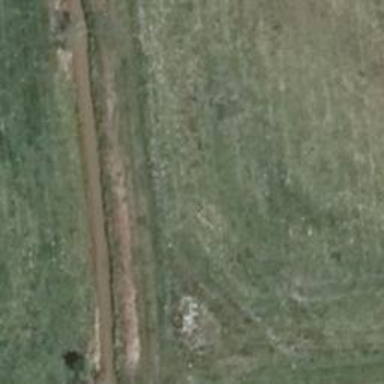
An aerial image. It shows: Grass track with grade4 surface.